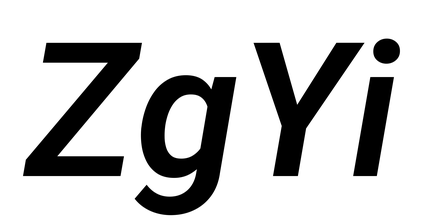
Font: Roboto-Italic_SemiBold_Italic